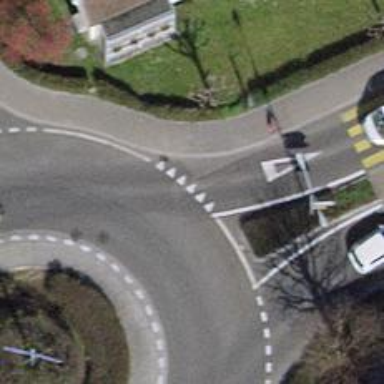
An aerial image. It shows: Road with "give way" sign.